Question: I'm looking for a way to align a number of elements (spans, inputs, and buttons) such that despite their differing sizes, their vertical mid point is on the same horizontal line:

How do I achieve this in CSS? Here's the HTML file to play with:
'''
<html>
<head>
<link rel="stylesheet" type="text/css" href="http://yui.yahooapis.com/3.3.0/build/cssreset/reset-min.css">
<style>
.content { font-size: 18px; border: 1px dotted blue; }
.content input, .content button { font-size: 40px; float: left; }
.label { border: 1px dotted red; float: left; }
.clear { clear: both; }
</style>
</head>
<body>
<div class="content">
<span class="label">Label: </span><input type="text">
<span class="label">More text: </span><input type="text">
<button type="submit">Submit Me</button>
<div class="clear"></div>
</div>
</body>
</html>
'''
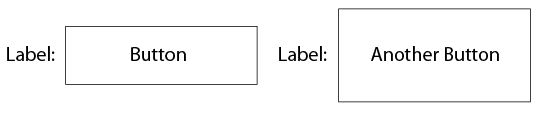
Answer: As others (David Nguyen and thirtydot) have said, adding 'vertical-align:middle;' will accomplish the effect you're after you get rid of the floats that are currently in your code. Adding 'display:inline-block;' will let you have better control over the dimensions, and I don't know if you were planning on it, but I'd definitely swap out your '<span class="label">' for actual '<label>' tags.